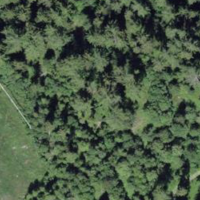
EUNIS habitat code: 44
Species observed at this site:
Caltha palustris